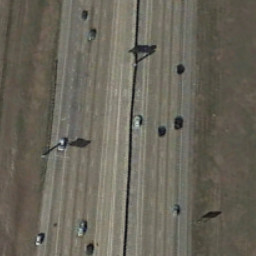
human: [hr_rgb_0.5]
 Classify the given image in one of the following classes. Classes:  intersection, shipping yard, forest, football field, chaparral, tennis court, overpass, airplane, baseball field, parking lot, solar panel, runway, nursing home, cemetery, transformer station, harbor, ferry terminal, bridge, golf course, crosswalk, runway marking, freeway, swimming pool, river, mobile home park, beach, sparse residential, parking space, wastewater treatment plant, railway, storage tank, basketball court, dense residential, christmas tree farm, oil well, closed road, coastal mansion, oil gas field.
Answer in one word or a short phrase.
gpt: freeway